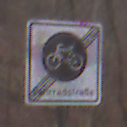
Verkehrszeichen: EndeFahrradstrasse
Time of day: Midday
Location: Outdoor (Nature)
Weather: Overcast
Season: Autumn
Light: Natural